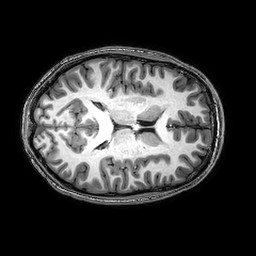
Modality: T1w
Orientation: axial
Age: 20
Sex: male
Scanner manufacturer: philips
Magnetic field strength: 3 T
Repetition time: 0.008484 s
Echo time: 0.00394 s